Aerial crown-view tile of a tropical tree (Barro Colorado Island, Panama), acquired 20240813:
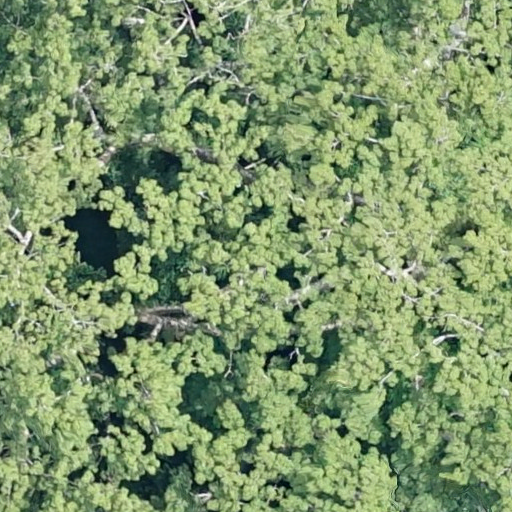
Species: Ceiba pentandra
GBIF accepted scientific name: Ceiba pentandra
Crown area: 1009.463 m²